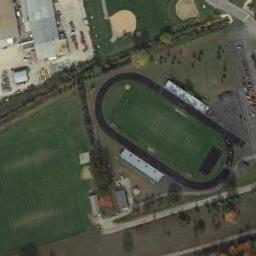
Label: ground_track_field